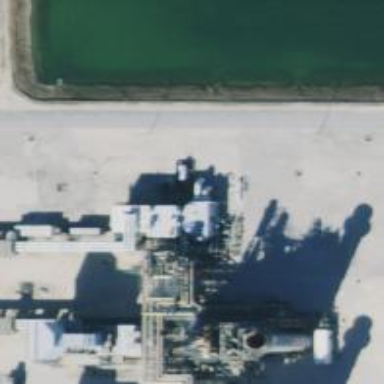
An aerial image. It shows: Gas-powered generator using steam turbine.